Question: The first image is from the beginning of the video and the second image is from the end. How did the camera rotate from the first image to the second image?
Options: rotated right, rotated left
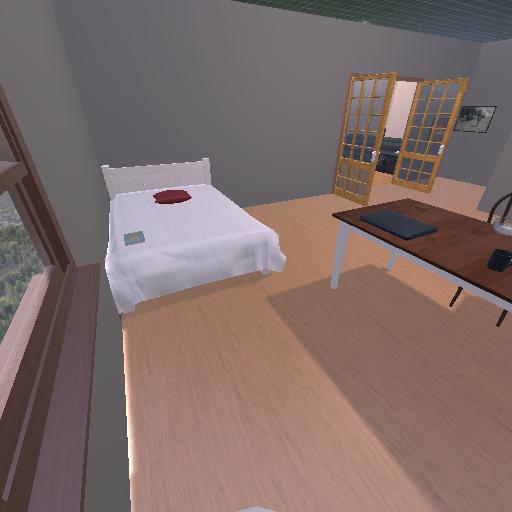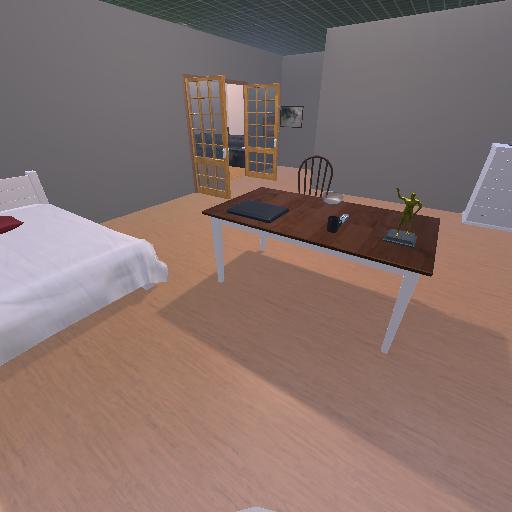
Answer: rotated right